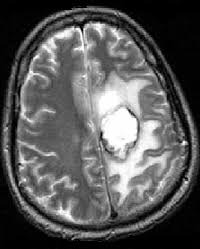
Label: glioma